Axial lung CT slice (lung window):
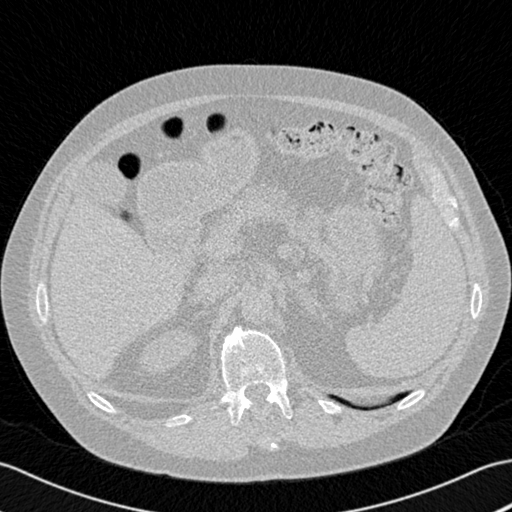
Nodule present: no